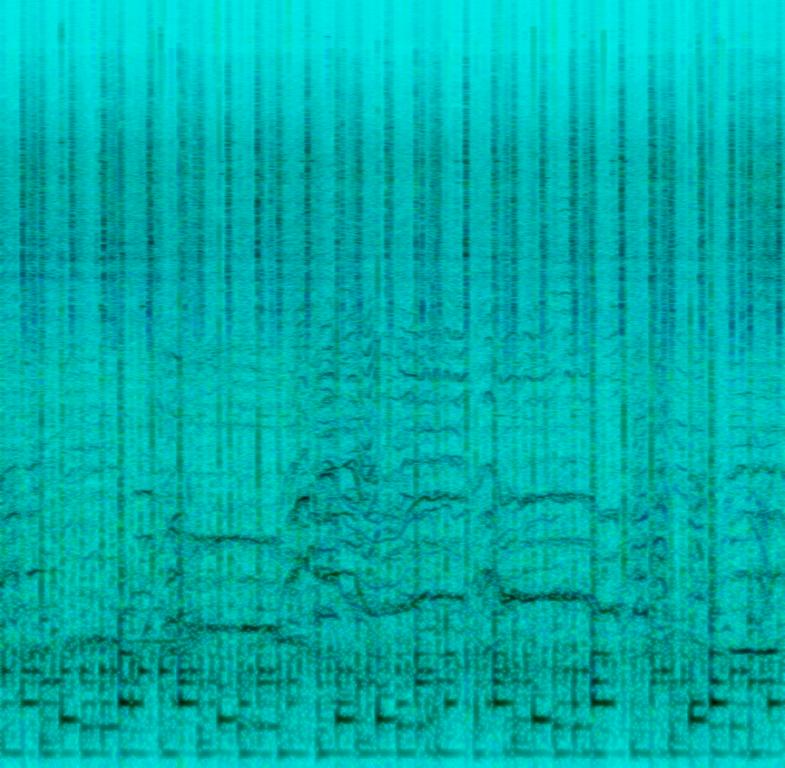
This audio sample features tribal music played using only percussion and voices. There are no other instruments. The percussion is played by hand and has a tribal feel. The female voices sing in a foreign language. There are fills sung by male voices in harmony. The feel of the song is one of celebration. The tempo of the song is moderate. This is an amateur recording.